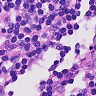
Metastatic tissue present: no